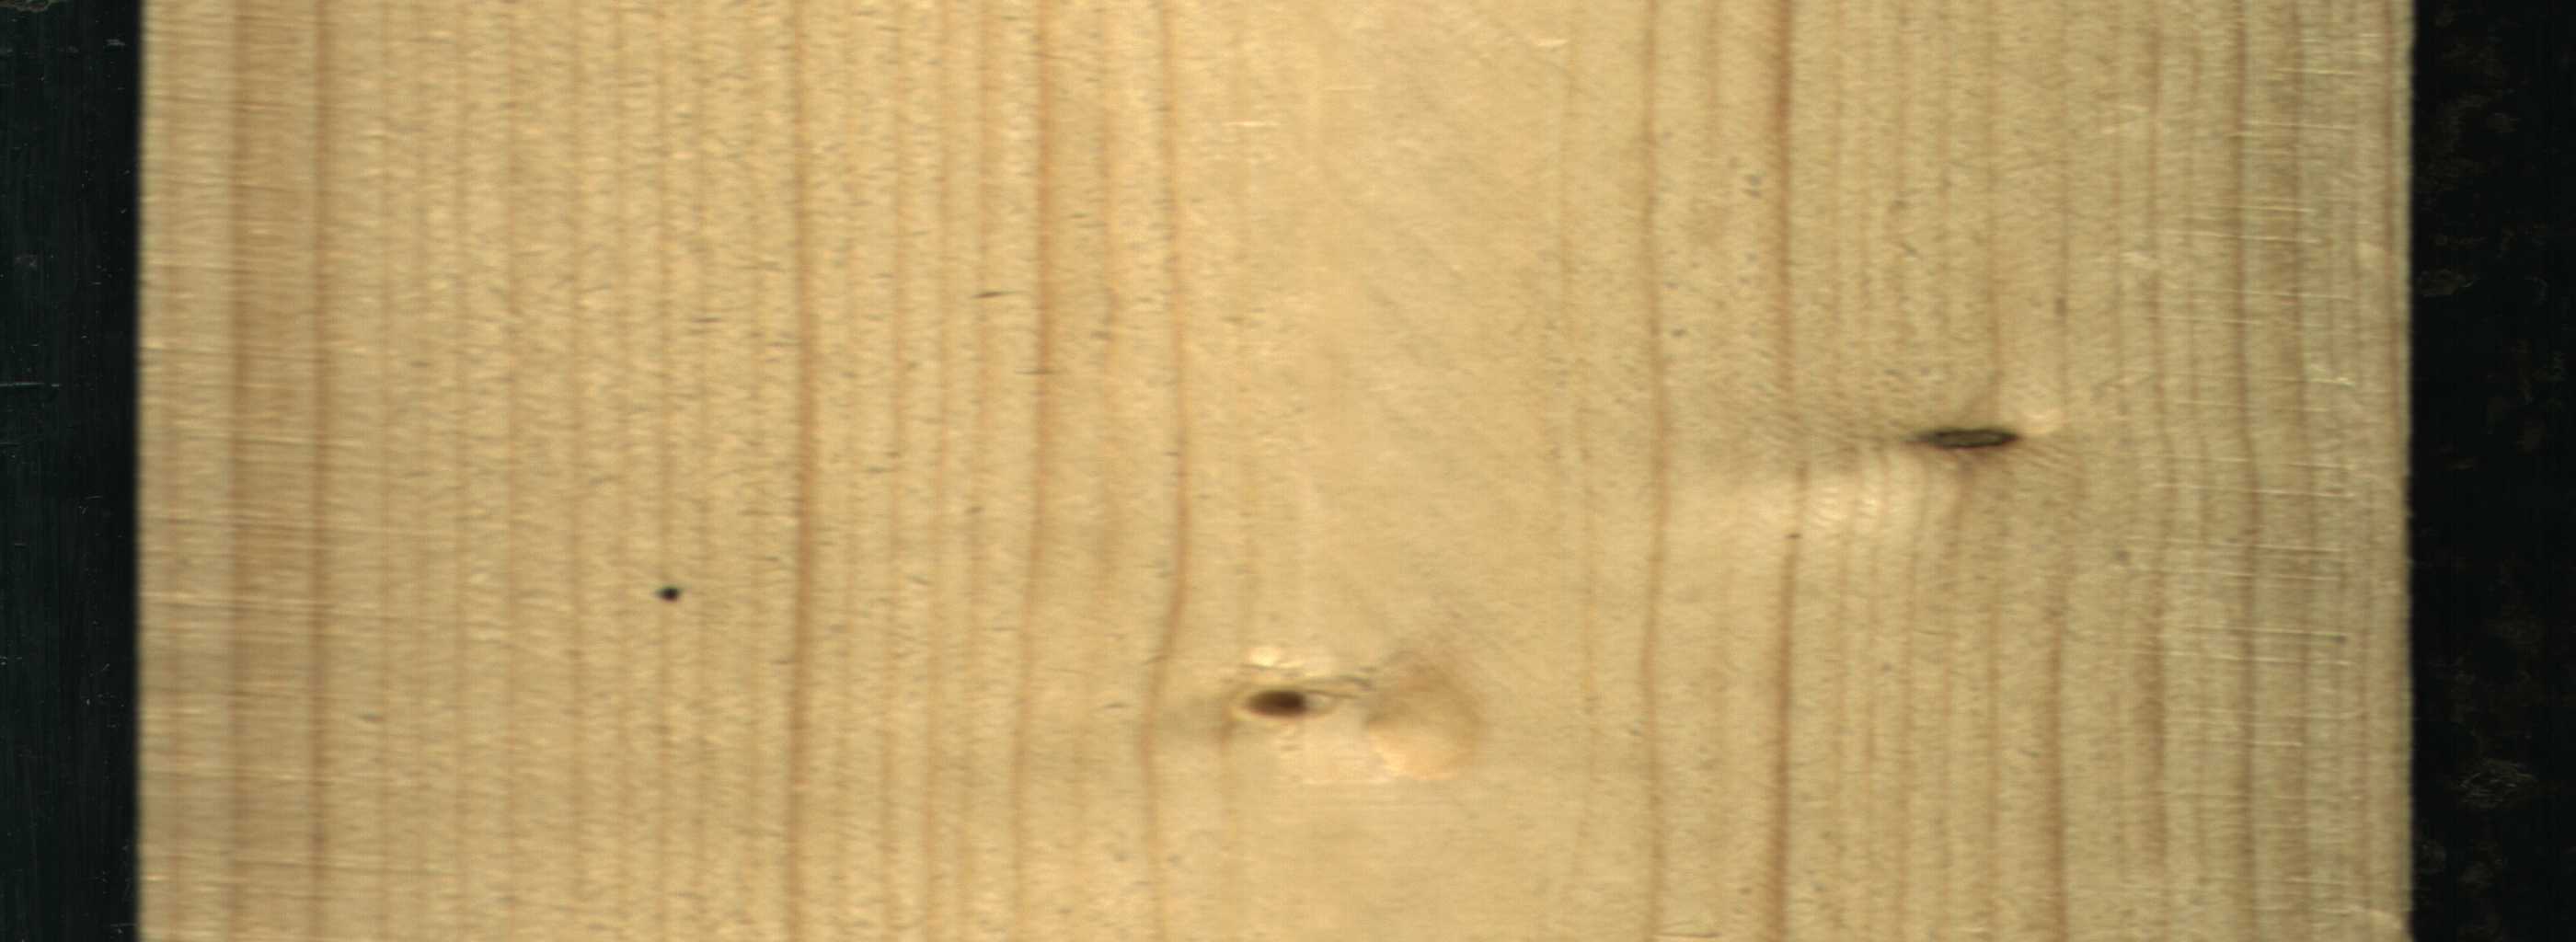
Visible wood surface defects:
Dead_Knot
Live_Knot